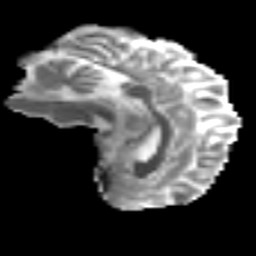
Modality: MD
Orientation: sagittal
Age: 32
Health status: ill
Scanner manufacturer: philips
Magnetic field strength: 3 T
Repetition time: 9 s
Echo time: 0.127 s